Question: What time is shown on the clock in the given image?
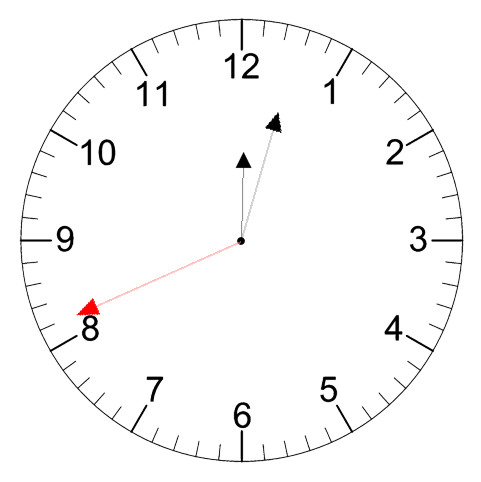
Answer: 12:02:41